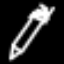
Label: pencil